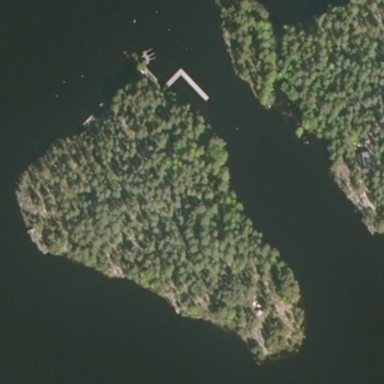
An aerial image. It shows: Island.